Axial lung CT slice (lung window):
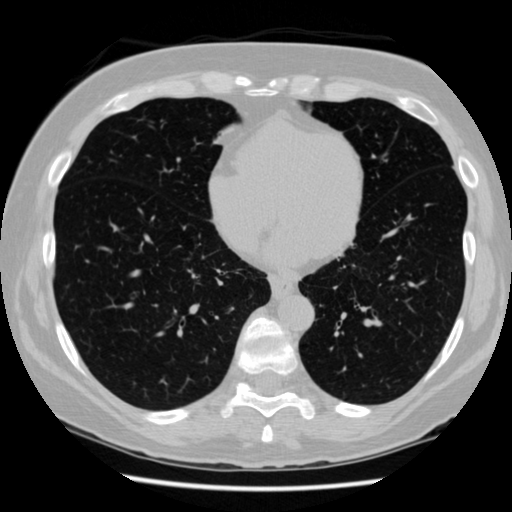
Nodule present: no